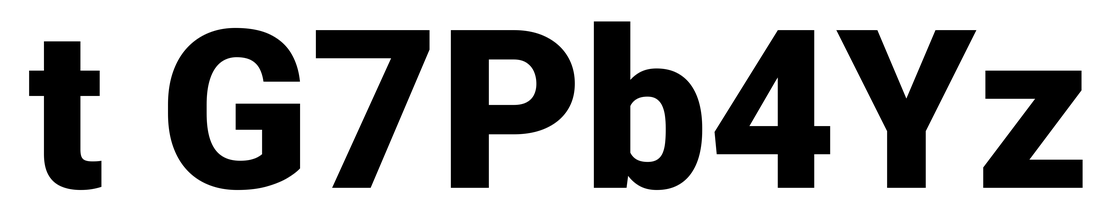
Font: Roboto_Black